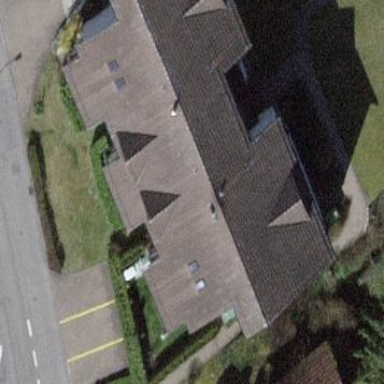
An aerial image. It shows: Gabled roof apartments building.